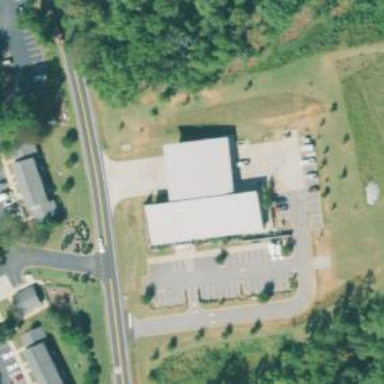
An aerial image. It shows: Fire station building.